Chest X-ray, PA view. Patient: 60 years old, sex M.
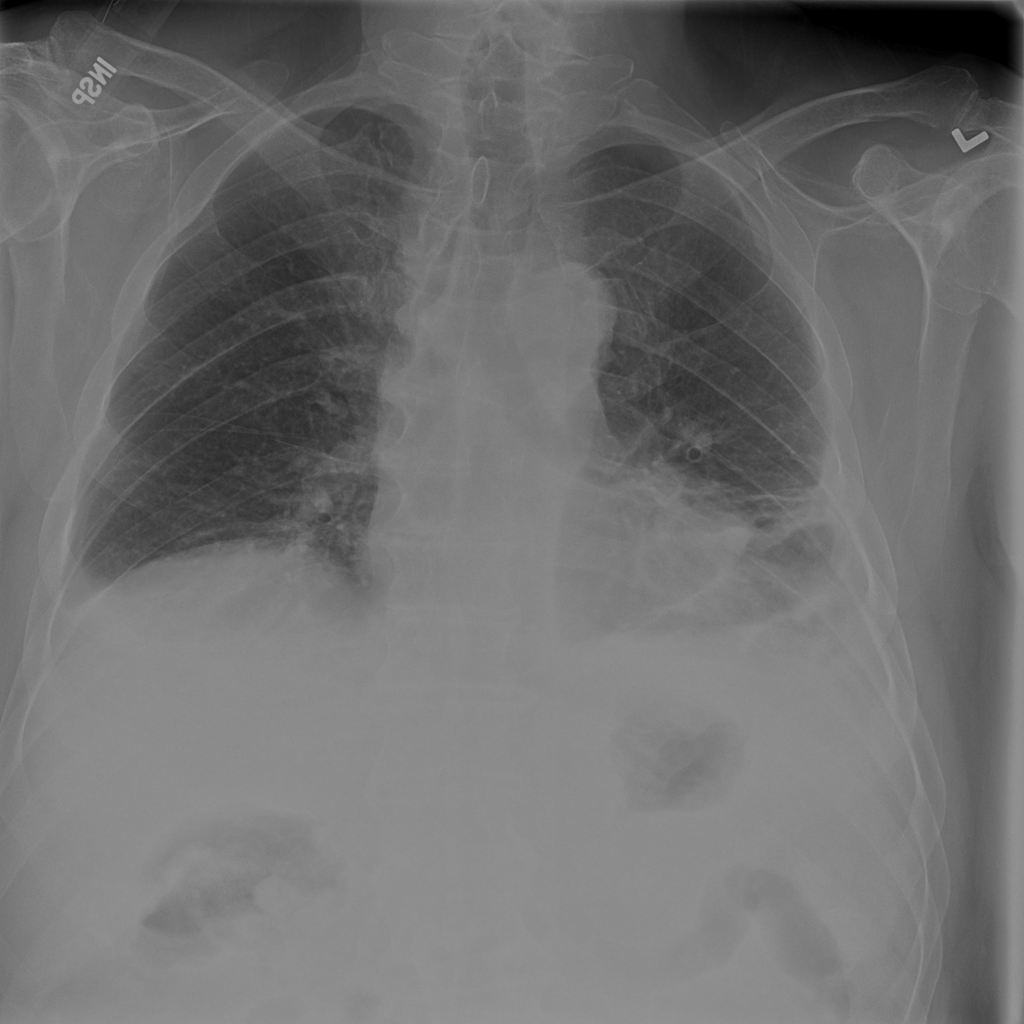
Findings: Atelectasis, Effusion